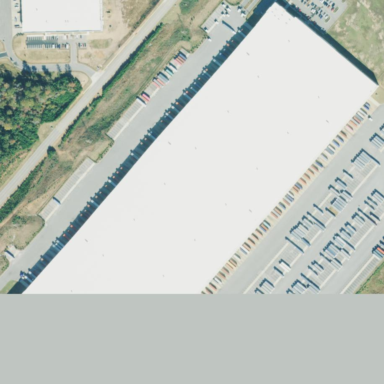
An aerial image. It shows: Warehouse building.